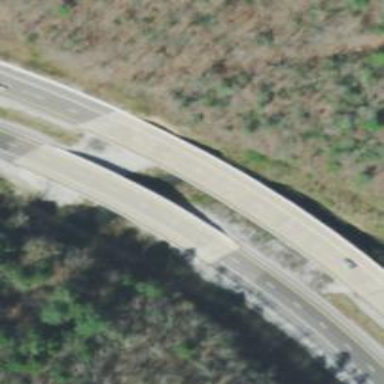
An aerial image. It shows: Trunk highway bridge.